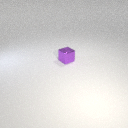
small purple metal cube